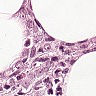
Metastatic tissue present: yes